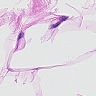
Metastatic tissue present: no